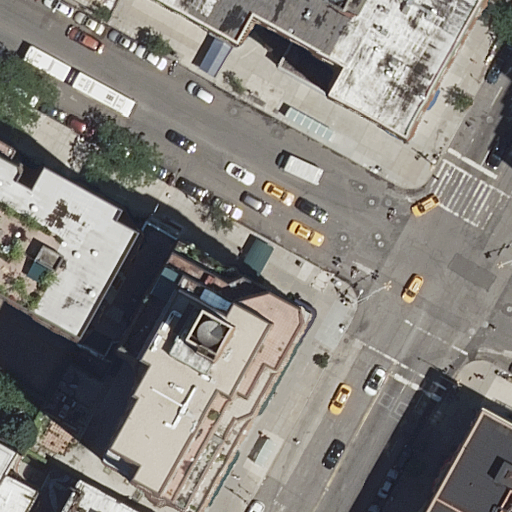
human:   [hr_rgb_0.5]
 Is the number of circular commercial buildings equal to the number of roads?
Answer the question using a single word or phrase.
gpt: no

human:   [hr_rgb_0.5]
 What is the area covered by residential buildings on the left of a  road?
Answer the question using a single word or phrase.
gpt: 3864m2

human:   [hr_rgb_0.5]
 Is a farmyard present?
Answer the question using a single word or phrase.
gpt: no

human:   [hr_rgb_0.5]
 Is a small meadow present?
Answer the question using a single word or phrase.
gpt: no

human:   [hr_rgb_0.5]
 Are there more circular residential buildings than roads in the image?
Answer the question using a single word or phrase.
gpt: no

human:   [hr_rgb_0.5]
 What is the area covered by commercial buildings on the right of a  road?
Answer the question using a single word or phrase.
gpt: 0m2

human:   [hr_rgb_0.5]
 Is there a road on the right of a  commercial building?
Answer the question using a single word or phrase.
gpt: no

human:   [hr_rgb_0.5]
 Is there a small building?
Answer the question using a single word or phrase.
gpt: yes

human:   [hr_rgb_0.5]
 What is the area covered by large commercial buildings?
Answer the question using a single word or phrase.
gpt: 0m2

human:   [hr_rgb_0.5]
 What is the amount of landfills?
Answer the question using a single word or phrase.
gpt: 0

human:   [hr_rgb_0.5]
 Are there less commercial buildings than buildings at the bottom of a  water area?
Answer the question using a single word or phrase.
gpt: no

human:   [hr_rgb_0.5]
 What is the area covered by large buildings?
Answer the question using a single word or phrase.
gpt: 6584m2

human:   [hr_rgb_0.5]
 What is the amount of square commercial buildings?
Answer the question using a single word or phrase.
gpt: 0

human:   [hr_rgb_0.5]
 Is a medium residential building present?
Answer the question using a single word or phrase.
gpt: yes

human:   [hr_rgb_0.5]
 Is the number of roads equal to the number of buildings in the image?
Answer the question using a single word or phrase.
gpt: no

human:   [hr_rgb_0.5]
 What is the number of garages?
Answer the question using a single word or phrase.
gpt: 0

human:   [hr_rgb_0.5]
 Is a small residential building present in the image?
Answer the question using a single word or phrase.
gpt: yes

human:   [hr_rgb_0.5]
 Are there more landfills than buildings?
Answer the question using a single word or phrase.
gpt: no

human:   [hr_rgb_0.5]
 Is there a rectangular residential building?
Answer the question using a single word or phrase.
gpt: yes

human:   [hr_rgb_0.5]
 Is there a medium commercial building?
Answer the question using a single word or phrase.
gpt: no

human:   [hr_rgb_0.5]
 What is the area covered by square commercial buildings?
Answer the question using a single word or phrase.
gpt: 0m2

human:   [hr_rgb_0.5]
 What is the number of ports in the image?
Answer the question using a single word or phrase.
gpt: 0

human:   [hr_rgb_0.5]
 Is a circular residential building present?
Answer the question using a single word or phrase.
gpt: no

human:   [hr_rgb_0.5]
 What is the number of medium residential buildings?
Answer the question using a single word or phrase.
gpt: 3

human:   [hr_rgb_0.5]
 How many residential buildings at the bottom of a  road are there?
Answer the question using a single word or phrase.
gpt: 7

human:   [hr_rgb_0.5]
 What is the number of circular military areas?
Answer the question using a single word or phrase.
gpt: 0

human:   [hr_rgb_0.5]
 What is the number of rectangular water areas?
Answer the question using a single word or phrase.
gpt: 0

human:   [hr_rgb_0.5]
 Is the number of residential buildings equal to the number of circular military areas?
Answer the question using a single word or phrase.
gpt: no

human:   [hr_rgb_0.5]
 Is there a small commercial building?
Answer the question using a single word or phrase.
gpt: no

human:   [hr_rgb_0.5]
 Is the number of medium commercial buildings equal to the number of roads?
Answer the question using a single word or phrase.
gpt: no

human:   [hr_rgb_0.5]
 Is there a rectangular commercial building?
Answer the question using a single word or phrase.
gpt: no

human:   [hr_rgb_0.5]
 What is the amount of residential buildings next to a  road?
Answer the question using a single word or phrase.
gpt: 9

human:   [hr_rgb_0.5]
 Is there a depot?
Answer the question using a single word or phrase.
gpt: no

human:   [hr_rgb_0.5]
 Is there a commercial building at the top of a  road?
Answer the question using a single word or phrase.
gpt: no

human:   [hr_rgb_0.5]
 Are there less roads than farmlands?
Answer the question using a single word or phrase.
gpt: no

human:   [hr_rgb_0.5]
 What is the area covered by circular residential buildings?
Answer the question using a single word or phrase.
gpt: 0m2